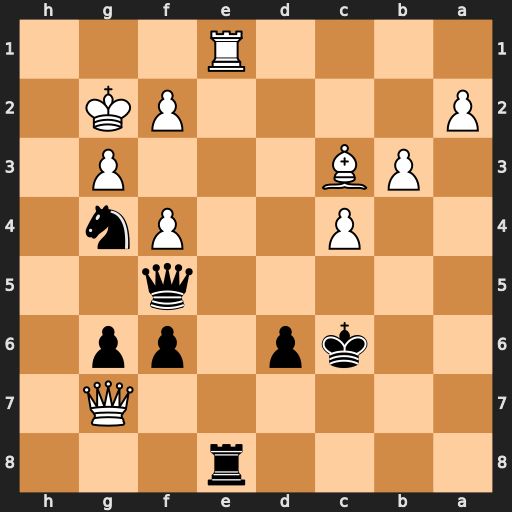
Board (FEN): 4r3/6Q1/2kp1pp1/5q2/2P2Pn1/1PB3P1/P4PK1/4R3
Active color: b
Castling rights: -
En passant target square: -
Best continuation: Rxe1 Bxe1 Qe4+ Kf1 Nh2+ Kg1 Nf3+